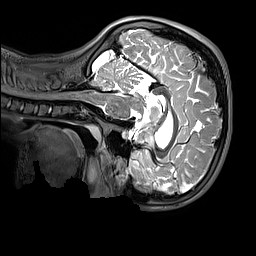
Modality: T2w
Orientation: sagittal
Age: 13
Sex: female
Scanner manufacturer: siemens
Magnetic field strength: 3 T
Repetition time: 3.2 s
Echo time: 0.408 s